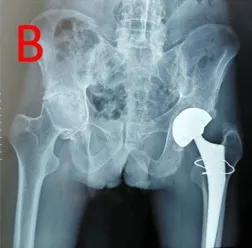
Radiographic assessment of case 2. B: Follow-up radiograph after placement of the left prosthesis.
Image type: radiology (x_ray)